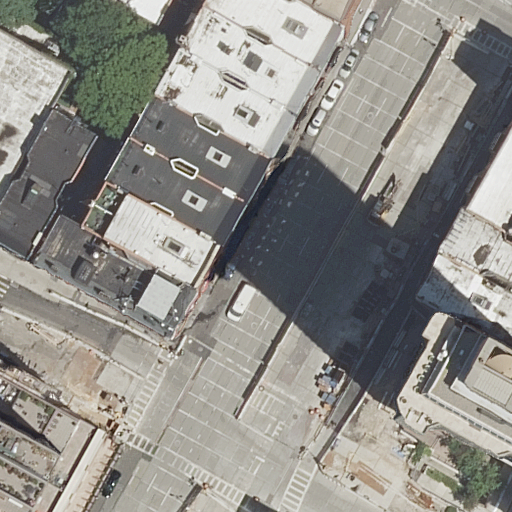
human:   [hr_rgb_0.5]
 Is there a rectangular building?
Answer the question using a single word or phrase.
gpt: yes

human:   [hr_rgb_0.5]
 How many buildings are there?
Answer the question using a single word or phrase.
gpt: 17

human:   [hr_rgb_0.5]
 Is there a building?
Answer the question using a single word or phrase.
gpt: yes

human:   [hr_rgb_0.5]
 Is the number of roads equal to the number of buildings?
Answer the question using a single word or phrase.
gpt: no

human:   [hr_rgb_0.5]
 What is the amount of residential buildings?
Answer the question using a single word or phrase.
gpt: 16

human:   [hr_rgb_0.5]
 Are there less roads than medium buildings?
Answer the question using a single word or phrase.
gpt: no

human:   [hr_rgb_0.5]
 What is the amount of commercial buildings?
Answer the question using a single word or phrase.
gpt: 0

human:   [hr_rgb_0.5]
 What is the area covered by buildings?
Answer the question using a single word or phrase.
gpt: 4068m2

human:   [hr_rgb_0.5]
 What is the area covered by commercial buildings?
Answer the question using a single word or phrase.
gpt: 0m2

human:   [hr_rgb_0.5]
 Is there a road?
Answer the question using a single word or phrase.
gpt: yes

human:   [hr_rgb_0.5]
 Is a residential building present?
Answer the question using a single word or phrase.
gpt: yes

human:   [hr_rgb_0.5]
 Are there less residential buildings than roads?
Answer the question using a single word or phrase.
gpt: yes

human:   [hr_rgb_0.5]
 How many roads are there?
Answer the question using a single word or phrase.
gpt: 24

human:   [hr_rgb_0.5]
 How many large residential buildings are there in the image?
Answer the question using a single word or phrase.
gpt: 0

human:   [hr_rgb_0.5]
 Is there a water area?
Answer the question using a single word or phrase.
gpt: no

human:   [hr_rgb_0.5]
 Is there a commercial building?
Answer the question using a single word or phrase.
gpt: no

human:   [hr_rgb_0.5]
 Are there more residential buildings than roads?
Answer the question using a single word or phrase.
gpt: no

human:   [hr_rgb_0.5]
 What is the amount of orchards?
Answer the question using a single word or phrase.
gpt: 0

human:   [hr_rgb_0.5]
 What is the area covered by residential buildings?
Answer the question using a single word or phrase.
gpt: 3618m2

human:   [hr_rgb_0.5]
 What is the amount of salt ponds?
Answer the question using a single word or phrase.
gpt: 0

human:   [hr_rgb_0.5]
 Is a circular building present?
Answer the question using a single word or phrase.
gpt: no

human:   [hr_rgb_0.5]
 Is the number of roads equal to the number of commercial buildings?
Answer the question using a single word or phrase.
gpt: no

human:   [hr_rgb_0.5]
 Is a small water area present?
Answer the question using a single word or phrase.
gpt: no

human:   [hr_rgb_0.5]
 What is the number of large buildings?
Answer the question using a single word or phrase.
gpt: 0

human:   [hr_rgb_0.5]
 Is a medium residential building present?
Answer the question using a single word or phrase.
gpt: yes

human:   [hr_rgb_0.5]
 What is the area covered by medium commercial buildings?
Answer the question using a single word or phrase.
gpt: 0m2

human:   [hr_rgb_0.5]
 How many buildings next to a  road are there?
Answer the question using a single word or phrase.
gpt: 17

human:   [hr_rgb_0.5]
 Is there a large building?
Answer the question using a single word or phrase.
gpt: no

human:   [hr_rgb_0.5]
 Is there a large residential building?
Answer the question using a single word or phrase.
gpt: no

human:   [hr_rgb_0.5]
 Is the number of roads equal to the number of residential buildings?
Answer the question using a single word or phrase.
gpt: no

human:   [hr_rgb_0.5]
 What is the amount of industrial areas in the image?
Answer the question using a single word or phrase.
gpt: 0

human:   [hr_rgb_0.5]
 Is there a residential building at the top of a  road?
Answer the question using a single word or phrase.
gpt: yes

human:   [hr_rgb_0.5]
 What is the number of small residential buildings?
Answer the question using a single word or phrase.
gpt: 1

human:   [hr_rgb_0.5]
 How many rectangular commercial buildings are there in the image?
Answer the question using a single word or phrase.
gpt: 0

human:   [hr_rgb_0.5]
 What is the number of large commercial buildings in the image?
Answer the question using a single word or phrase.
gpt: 0

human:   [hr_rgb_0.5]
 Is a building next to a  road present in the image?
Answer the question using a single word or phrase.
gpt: yes

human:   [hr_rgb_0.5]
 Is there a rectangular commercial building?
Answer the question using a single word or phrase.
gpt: no

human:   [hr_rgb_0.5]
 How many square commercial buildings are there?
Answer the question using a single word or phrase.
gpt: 0

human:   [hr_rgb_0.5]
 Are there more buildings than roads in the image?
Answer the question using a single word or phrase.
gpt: no

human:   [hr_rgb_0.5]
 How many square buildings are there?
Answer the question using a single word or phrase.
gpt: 0

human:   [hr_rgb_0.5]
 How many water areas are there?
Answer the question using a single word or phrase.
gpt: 0

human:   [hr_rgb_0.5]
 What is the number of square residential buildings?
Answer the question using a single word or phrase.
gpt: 0

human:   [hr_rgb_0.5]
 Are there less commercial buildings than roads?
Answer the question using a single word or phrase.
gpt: yes

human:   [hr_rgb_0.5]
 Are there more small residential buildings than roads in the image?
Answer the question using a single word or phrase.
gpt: no

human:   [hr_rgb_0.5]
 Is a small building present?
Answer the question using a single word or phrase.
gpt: yes

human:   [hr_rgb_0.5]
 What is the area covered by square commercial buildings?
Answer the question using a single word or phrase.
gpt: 0m2

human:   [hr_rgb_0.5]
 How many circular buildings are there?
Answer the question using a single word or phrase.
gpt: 0

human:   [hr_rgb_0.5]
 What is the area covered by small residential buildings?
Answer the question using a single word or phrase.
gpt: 68m2

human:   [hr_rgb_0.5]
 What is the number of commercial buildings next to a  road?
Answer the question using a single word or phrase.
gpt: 0

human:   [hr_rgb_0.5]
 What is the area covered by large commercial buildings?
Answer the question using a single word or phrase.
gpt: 0m2

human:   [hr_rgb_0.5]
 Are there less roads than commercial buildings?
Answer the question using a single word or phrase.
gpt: no

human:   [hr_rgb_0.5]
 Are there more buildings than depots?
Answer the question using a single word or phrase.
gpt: yes

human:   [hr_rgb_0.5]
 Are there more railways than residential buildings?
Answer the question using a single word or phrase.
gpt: no

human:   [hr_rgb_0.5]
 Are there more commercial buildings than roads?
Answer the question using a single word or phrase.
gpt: no

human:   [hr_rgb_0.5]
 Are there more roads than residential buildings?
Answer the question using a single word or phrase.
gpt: yes

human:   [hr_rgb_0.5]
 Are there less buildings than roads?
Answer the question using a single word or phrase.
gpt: yes

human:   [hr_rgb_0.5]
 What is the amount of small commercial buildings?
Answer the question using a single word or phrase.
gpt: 0

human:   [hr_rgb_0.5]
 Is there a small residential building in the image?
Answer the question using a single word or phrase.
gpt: yes

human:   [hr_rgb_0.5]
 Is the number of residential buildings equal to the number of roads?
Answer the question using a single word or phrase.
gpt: no

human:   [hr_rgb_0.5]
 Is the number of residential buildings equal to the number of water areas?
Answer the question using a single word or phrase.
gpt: no

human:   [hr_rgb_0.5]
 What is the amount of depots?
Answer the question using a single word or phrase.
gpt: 0

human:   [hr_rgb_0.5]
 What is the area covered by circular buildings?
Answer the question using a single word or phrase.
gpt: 0m2

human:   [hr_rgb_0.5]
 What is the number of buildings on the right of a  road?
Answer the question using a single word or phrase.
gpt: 13

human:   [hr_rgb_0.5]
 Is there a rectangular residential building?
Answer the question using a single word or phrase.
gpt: yes